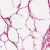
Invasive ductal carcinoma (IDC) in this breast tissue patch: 0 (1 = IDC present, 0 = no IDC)